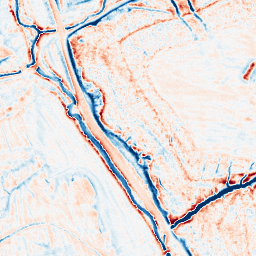
Category: edge_preserving
Decomposition family: anisotropic_diffusion
Decomposition parameters: iterations: 20
kappa: 100
gamma: 0.2
Upsampling method: bspline
Upsampling parameters: scale: 2
Upsampling scale: 2